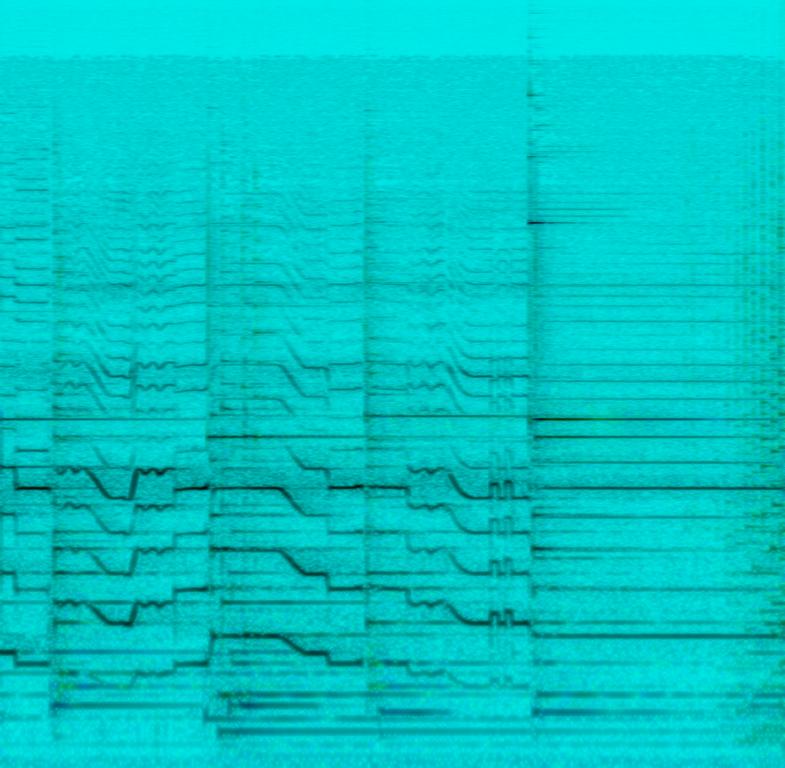
This is a lullaby in the style of Chinese traditional music. It is an instrumental piece. The qin is playing the main tune while the erhu is holding notes in the background. The occasional higher end strum of the guzheng can be heard. The atmosphere is calming and relaxing. This piece would fit perfectly in the background of a meditation video. It could also be included in the playlists that are meant to induce sleep in babies.